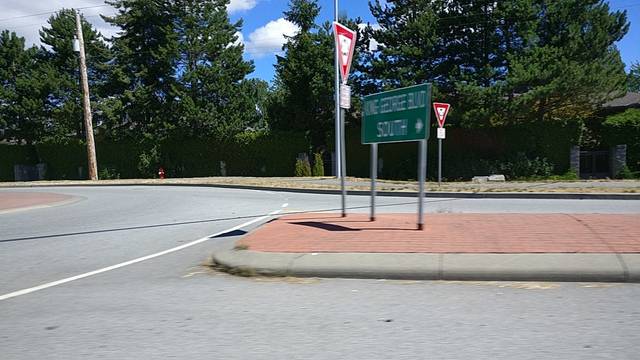
Region: Canada
Coordinates: 49.027, -122.771